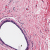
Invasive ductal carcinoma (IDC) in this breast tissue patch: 0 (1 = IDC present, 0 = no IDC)